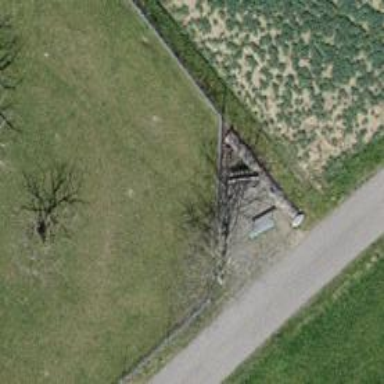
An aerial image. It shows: Bench for seating.